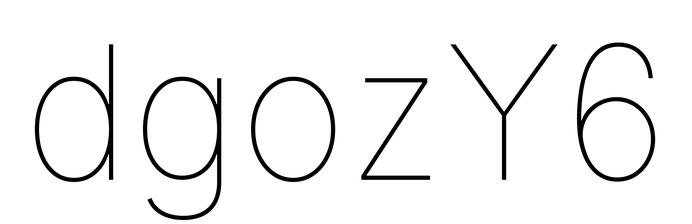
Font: Inter_Thin